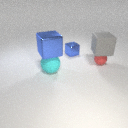
small red rubber sphere below large gray rubber cube